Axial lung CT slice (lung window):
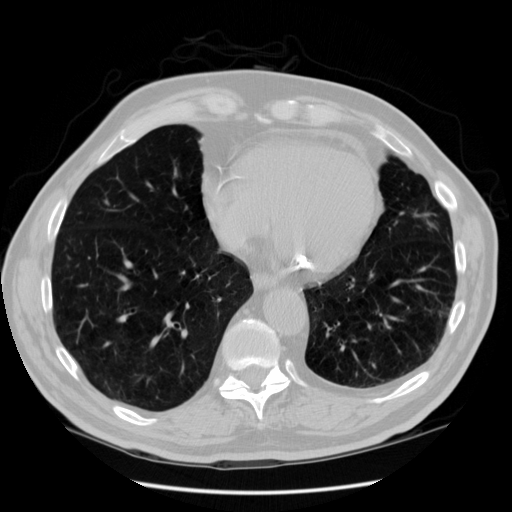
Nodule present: no